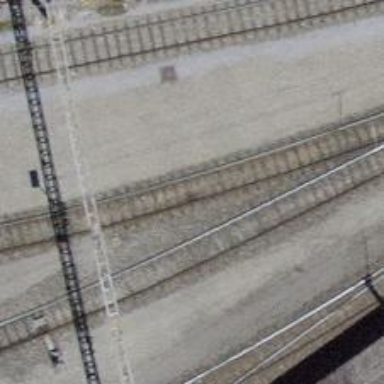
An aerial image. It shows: Rail yard with electrified rails and single track.